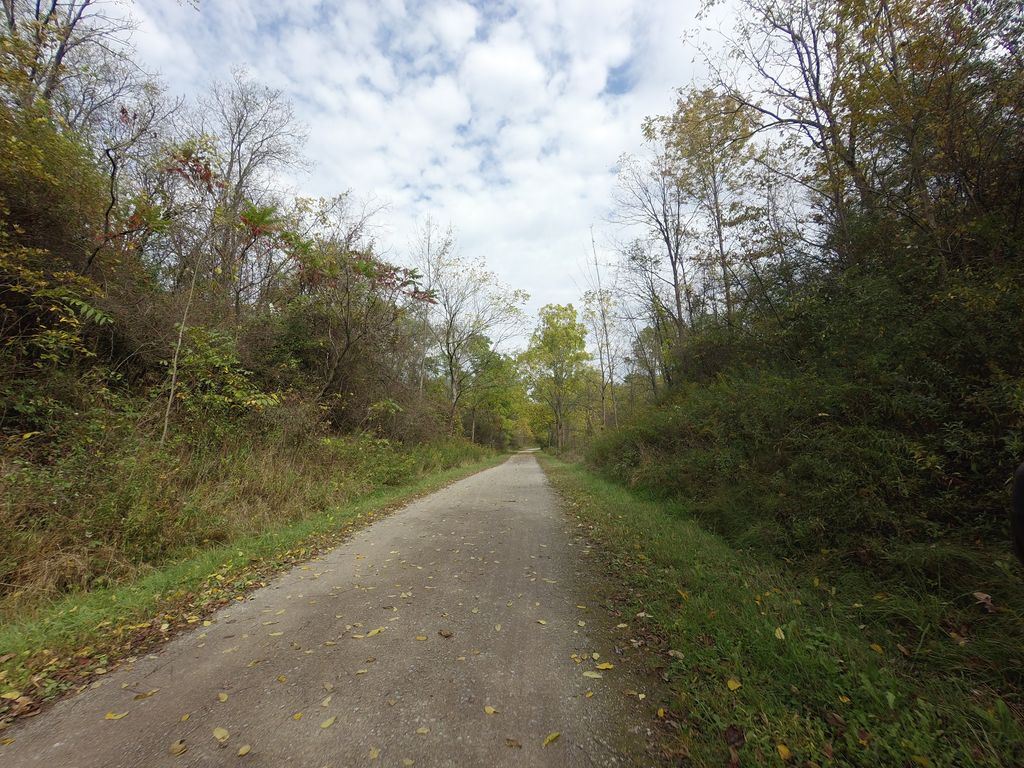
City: hamilton